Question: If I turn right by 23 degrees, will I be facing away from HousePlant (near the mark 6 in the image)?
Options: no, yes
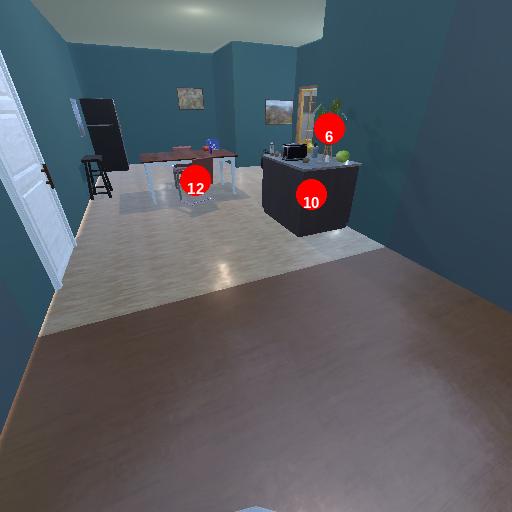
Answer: no